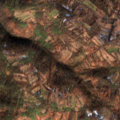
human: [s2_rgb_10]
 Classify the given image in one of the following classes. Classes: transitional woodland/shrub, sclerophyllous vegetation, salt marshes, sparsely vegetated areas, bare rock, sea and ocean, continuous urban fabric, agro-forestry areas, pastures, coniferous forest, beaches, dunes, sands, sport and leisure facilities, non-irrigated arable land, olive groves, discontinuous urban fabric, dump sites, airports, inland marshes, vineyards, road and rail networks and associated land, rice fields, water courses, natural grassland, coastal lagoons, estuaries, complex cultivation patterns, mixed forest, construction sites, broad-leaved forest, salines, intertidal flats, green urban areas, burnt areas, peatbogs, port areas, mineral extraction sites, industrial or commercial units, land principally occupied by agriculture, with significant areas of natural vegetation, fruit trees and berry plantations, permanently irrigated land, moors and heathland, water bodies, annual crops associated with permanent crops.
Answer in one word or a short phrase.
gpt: complex cultivation patterns, land principally occupied by agriculture, with significant areas of natural vegetation, broad-leaved forest, transitional woodland/shrub